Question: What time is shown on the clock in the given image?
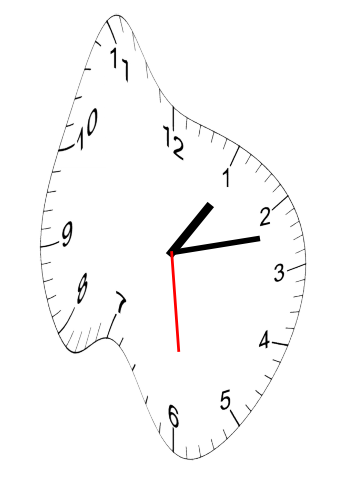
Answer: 01:12:29